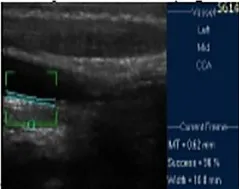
(B) Initial intima media thickness of the last 10 mm of the right common carotid artery.
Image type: radiology (ultrasound)